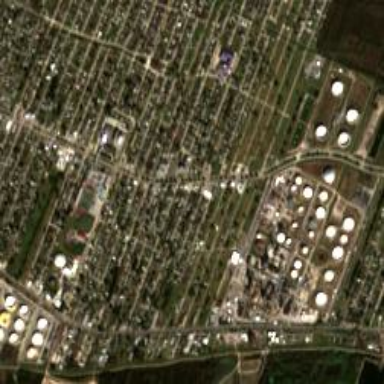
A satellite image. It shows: Industrial area with refinery.